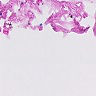
Metastatic tissue present: no